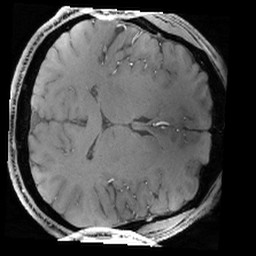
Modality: T1w
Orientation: axial
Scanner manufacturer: siemens
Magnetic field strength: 6.98 T
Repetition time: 5 s
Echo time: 0.00251 s